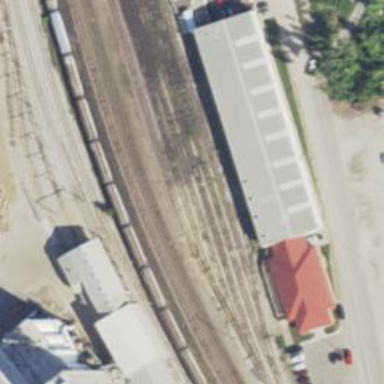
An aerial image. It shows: Railway siding for service.